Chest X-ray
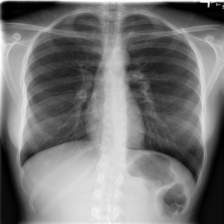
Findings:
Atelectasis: negative
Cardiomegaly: negative
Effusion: negative
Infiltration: positive
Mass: negative
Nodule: negative
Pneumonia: negative
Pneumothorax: negative
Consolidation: negative
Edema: negative
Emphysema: negative
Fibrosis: negative
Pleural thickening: negative
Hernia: negative